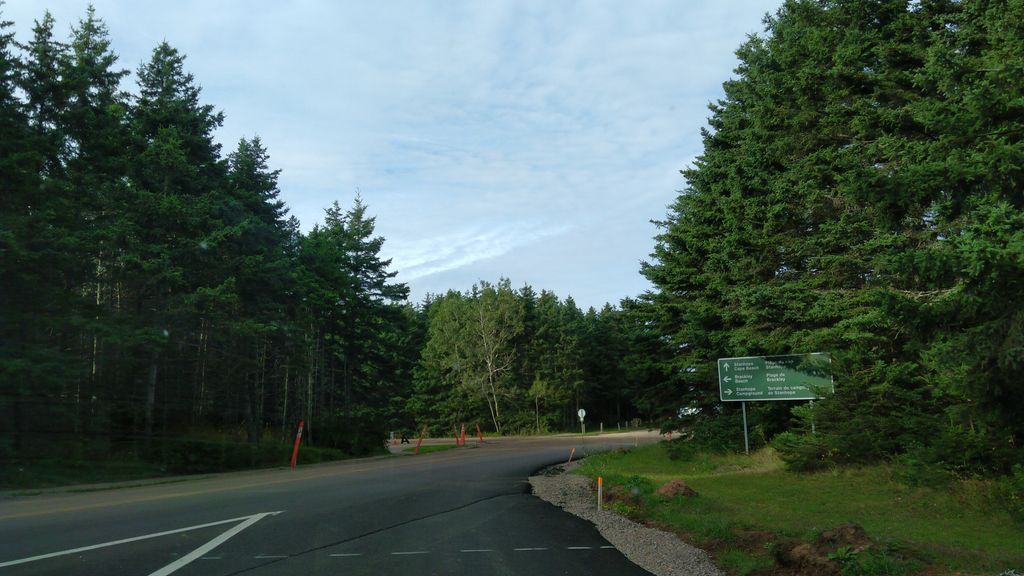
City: charlottetown